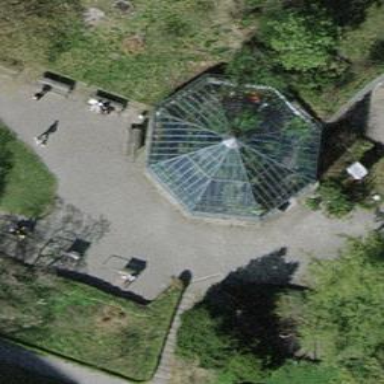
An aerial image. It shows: Greenhouse.